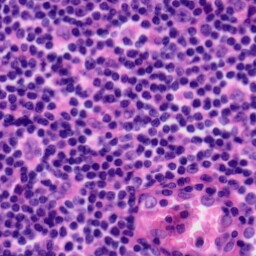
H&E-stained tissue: Tonsil